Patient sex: F
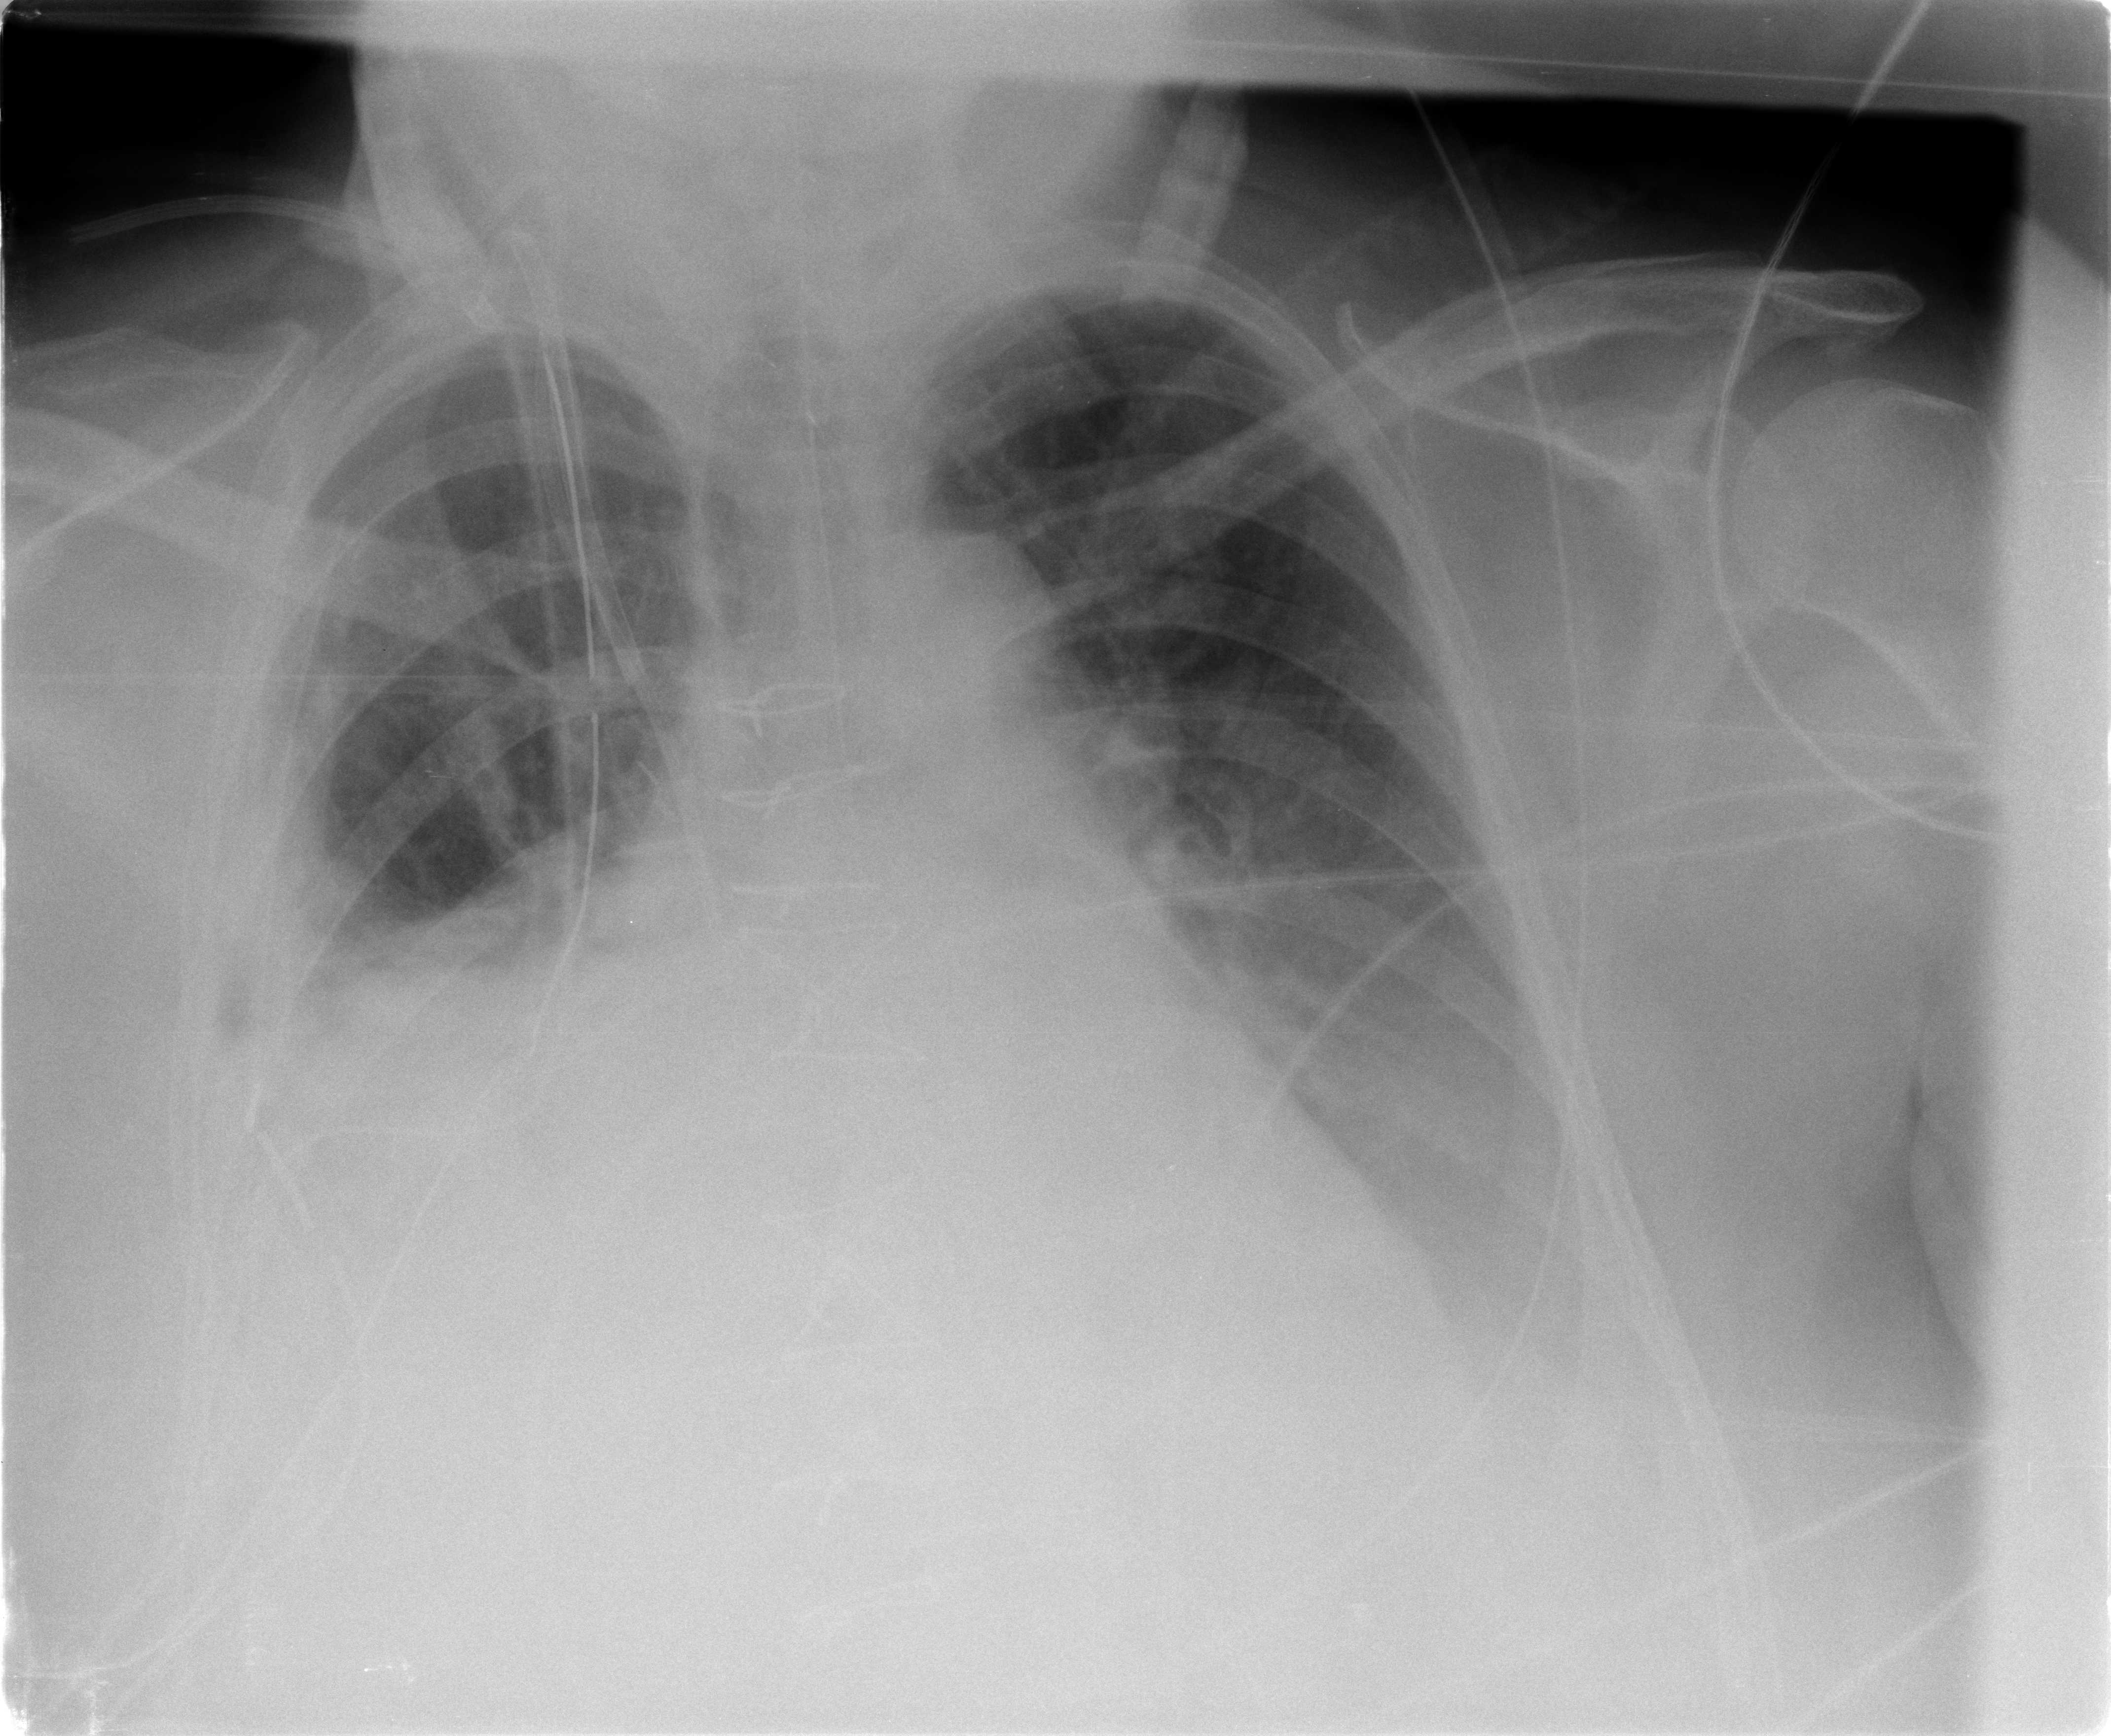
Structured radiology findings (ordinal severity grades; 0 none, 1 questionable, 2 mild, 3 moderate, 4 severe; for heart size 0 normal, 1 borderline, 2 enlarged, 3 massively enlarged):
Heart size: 2
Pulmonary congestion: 1
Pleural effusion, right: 2
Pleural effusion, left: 2
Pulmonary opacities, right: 0
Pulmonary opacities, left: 0
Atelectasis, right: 2
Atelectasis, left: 2